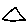
Label: triangle